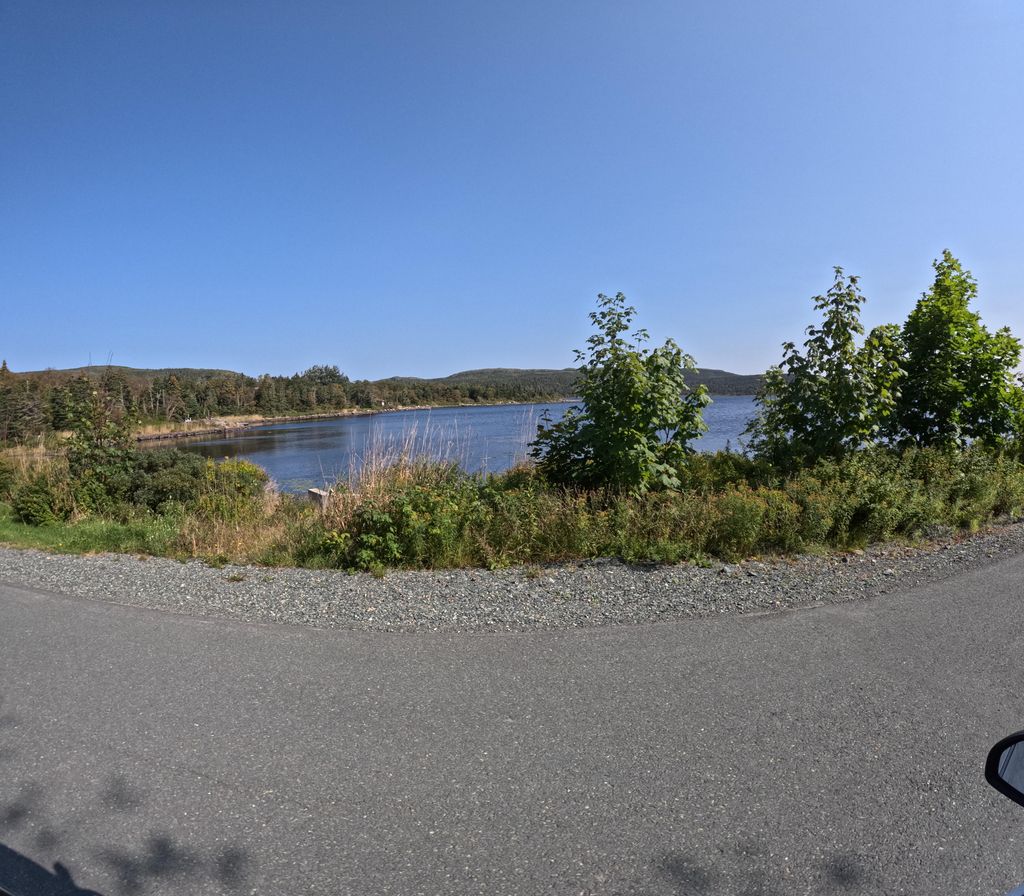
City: st_johns